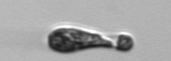
Label: Euglena